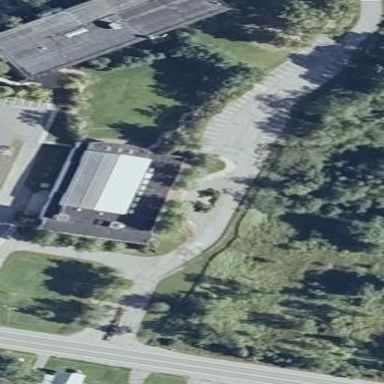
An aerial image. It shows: College building.